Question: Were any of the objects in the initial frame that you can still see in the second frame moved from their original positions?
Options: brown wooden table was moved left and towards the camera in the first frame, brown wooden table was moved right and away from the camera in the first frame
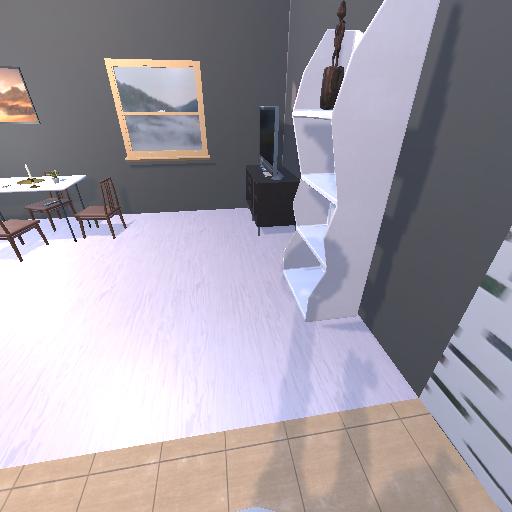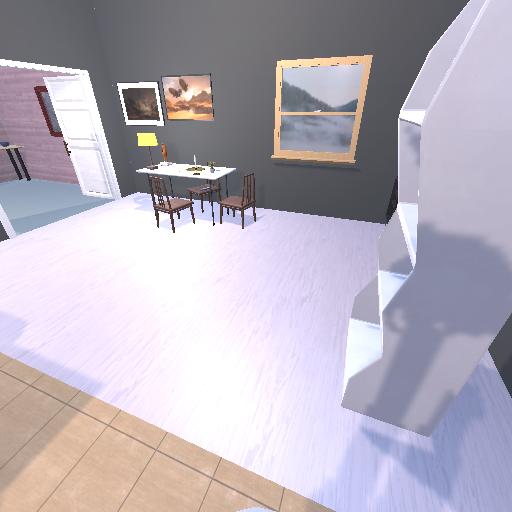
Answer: brown wooden table was moved left and towards the camera in the first frame